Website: lowes
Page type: cart
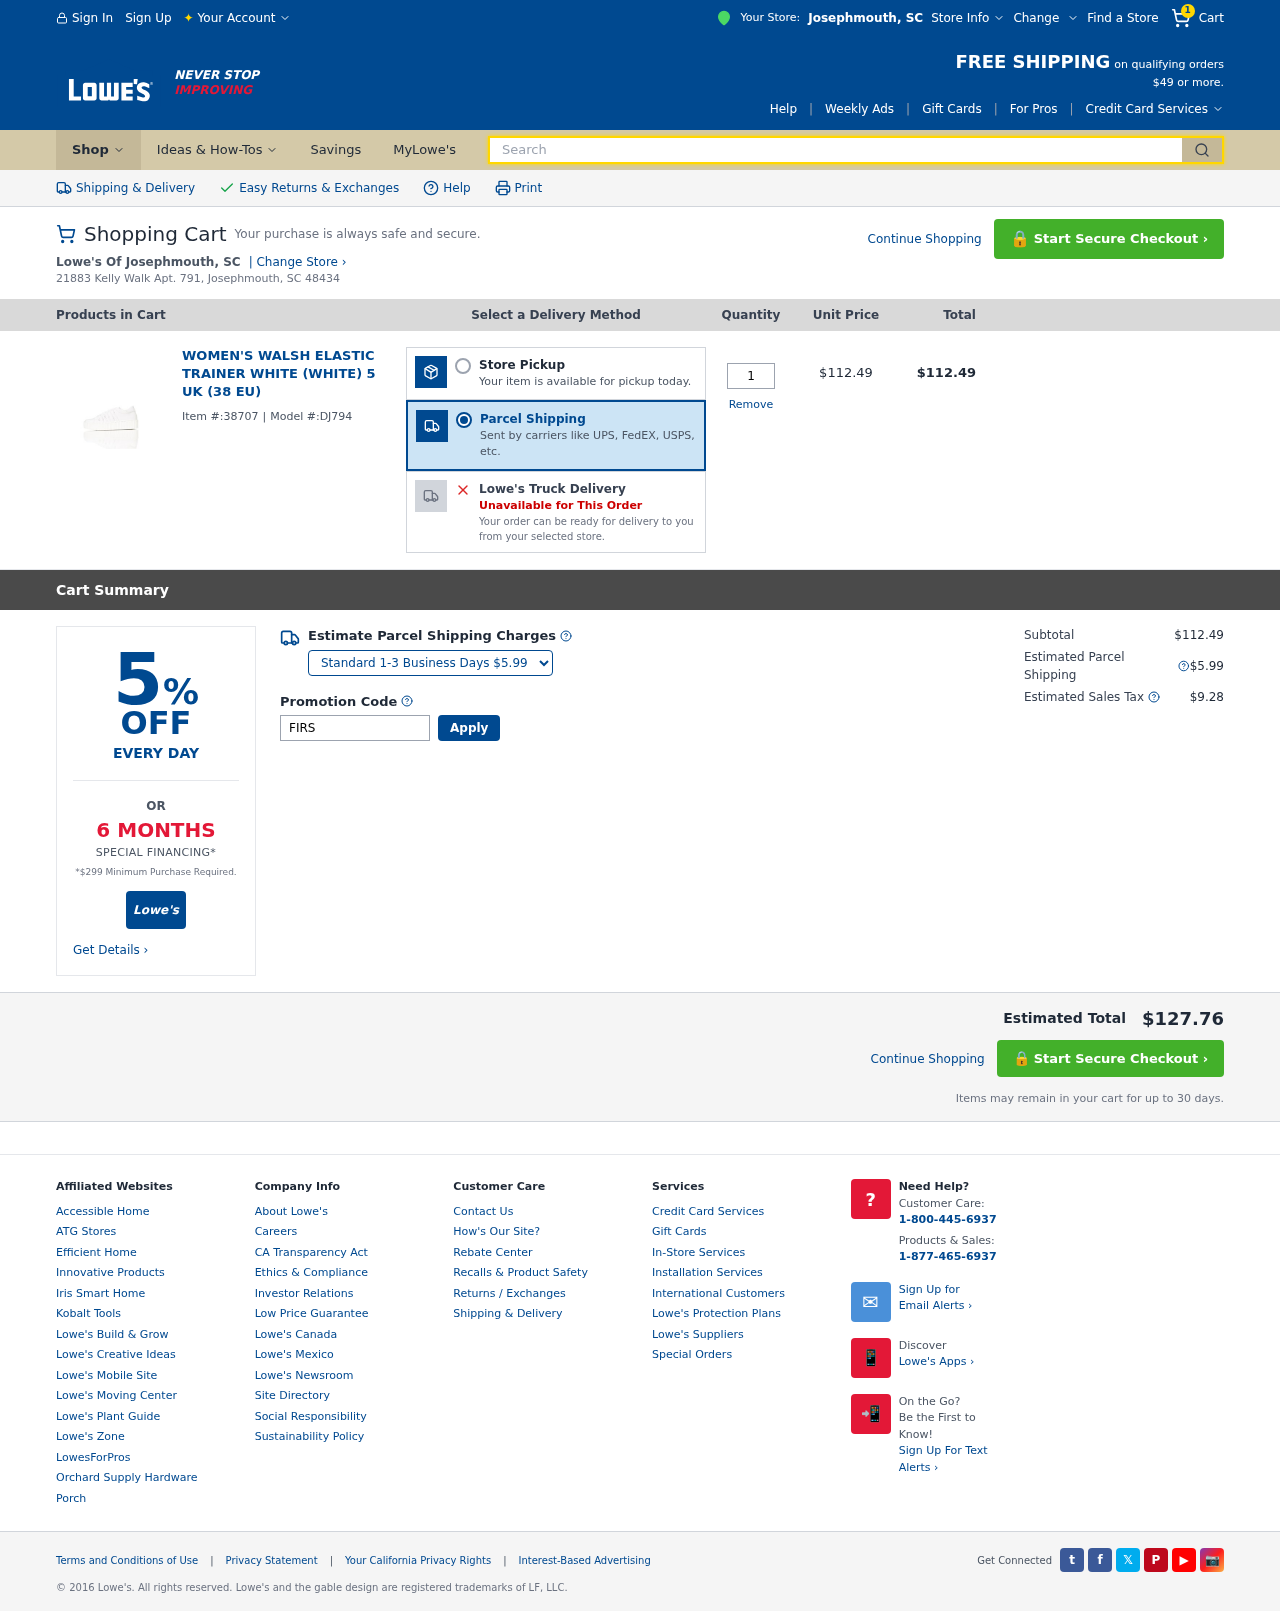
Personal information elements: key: PII_CITY
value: Josephmouth
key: PII_STATE_ABBR
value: SC
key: PII_STREET
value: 21883 Kelly Walk Apt. 791
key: PII_CITY_STATE_ZIP
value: Josephmouth, SC 48434
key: PII_PROMO_CODE
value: FIRST99
Product elements: key: PRODUCT1_NAME
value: Women's Walsh Elastic Trainer White (White) 5 UK (38 EU)
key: PRODUCT1_PRICE
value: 112.49
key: PRODUCT1_QUANTITY
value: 1
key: PRODUCT1_ITEM_ID
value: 38707
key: PRODUCT1_MODEL_ID
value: DJ794
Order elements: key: ORDER_NUM_ITEMS
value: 1
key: ORDER_ITEM_TOTAL
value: $112.49
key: ORDER_SUBTOTAL
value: $112.49
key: ORDER_SHIPPING_COST
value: $5.99
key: ORDER_TAX
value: $9.28
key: ORDER_TOTAL
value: $127.76
Search elements: key: HEADER_SEARCH
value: Search